Question: I would like to add monthly ticks to this plot - and it is currently showing ticks of 2015 and 2016 where i would like it to show Jan, Feb...Dec, Jan.
The index of the data that I have begins on 2015-01-01 and ends on 2015-12-31. The code I have so far is:
'''
import numpy as np
import pandas as pd
import matplotlib.pyplot as plt
import matplotlib.dates as mdate
plt.figure(figsize=(20,12))
#ax = plt.add_subplot(111)
plt.plot_date(list(max_group_by15.index), max_group_by15['Data_Value'])
plt.plot_date(list(min_group_by15.index), min_group_by15['Data_Value'])
plt.plot_date(list(min_group_by14.index), min_group_by14['Data_Value'], '-b')
plt.plot_date(list(max_group_by14.index), max_group_by14['Data_Value'], '-r')
plt.legend(['2015 Temp Exceed Prev High', '2015 Temp Below Prev Low', 'Min Temp 2005-2014', 'Max Temp 2005-2014'])
plt.gca().fill_between(min_group_by14.index, min_group_by14['Data_Value'], max_group_by14['Data_Value'], facecolor = 'blue', alpha =.25)
plt.xlabel('Month')
plt.ylabel('Degrees (Celsius)')
plt.title('Daily High and low temp in Ann Arbor area from 2005-2014')
locator = mdate.MonthLocator()
plt.gca().xaxis.set_major_locator(locator)
'''
Produces this plot:

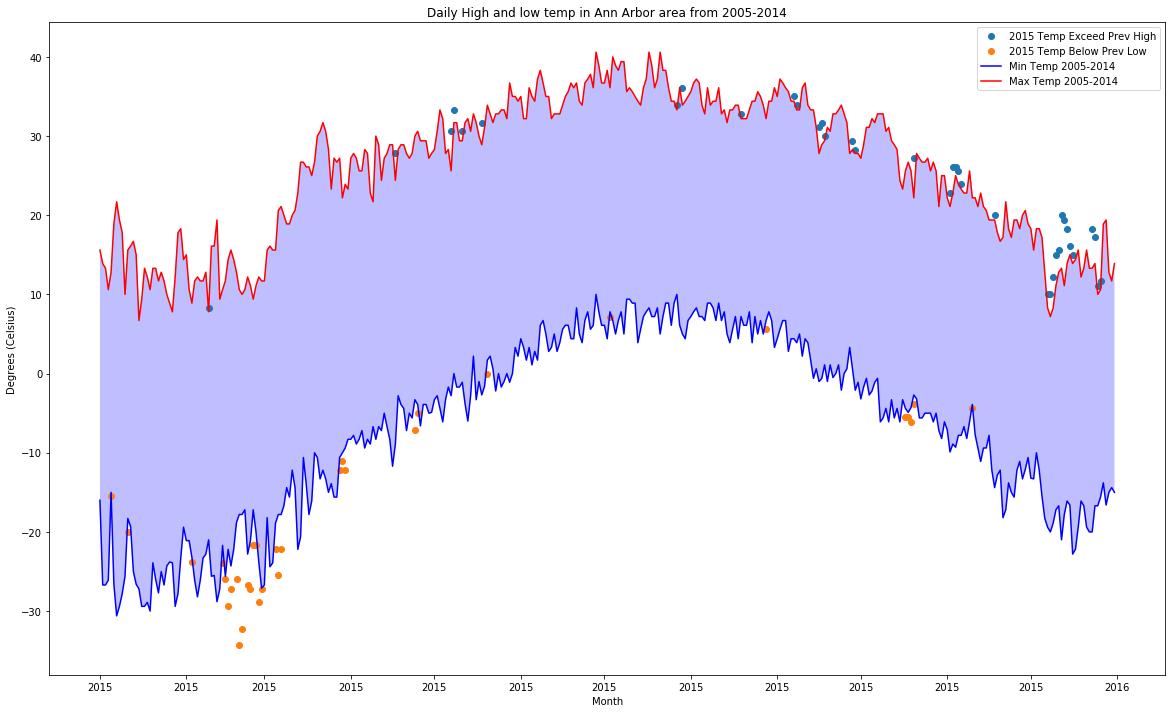
Answer: Tough to try without your exact data, but I think you're simply missing a call to 'set_major_formatter'.
'''
import datetime
import numpy as np
import matplotlib.pyplot as plt
import matplotlib.dates as mdates
# Generate some random date-time data
numdays = 500
base = datetime.datetime.today()
date_list = [base - datetime.timedelta(days=x) for x in range(0, numdays)]
y = np.random.rand(numdays)
# Set the locator
locator = mdates.MonthLocator() # every month
# Specify the format - %b gives us Jan, Feb...
fmt = mdates.DateFormatter('%b')
plt.plot(date_list,y)
X = plt.gca().xaxis
X.set_major_locator(locator)
# Specify formatter
X.set_major_formatter(fmt)
plt.show()
'''
<URL>